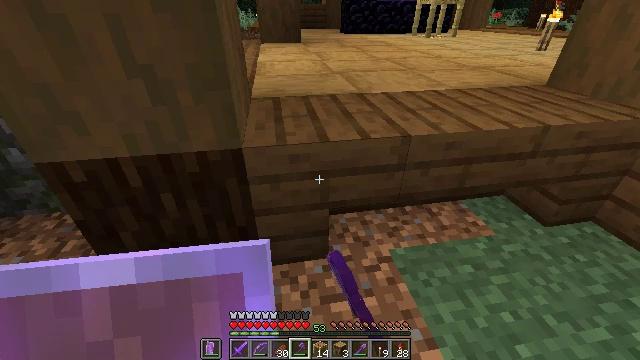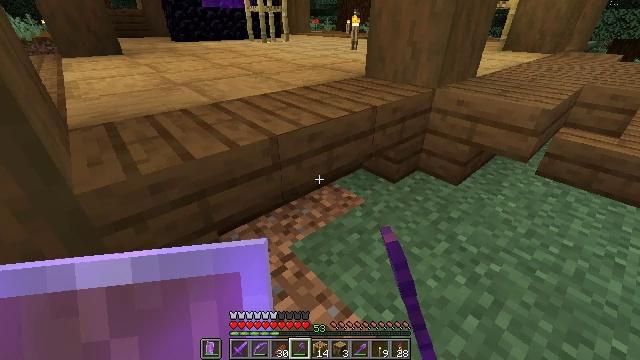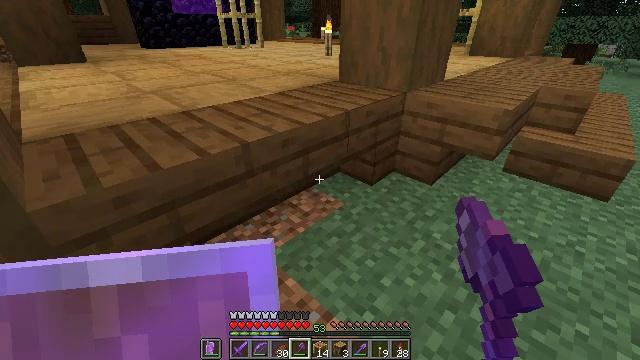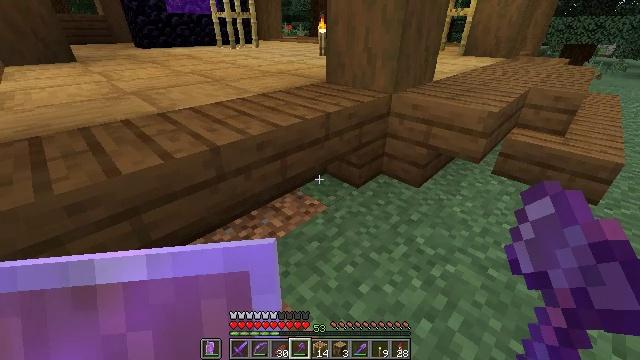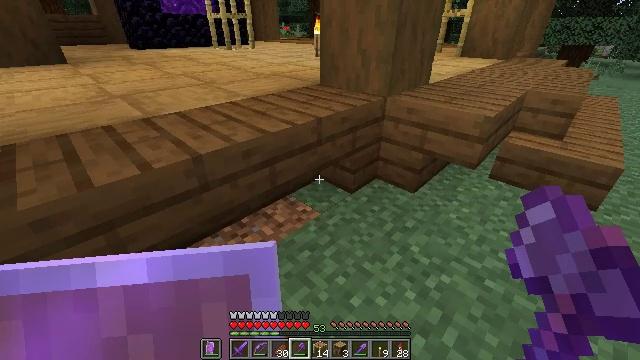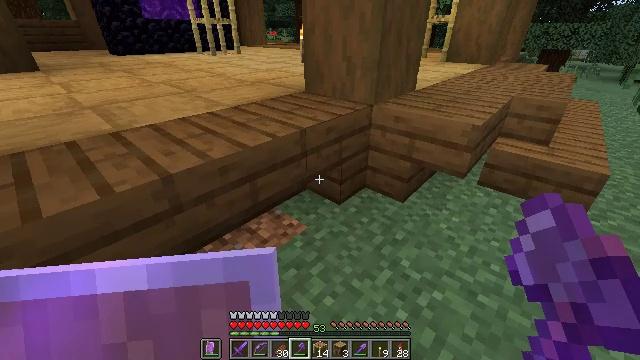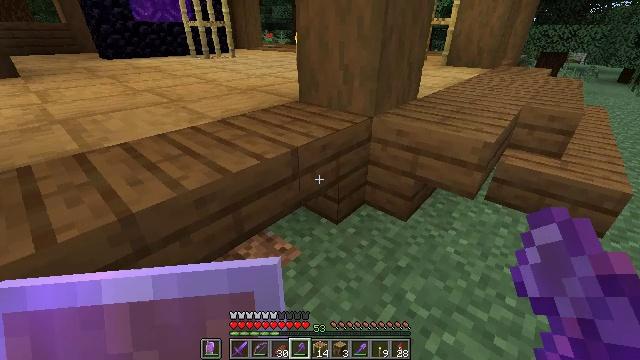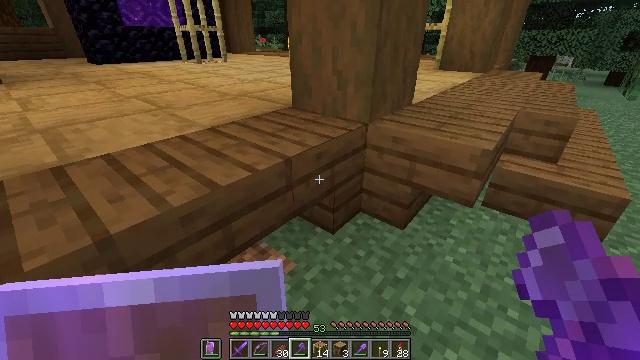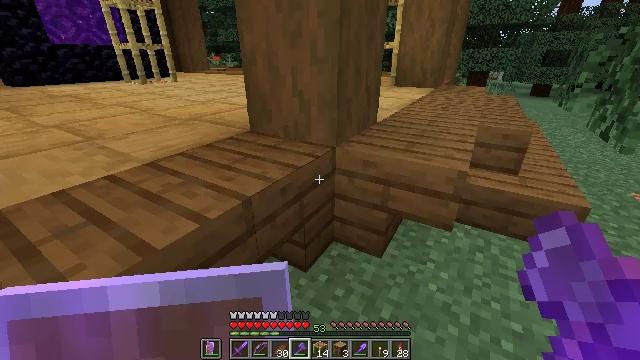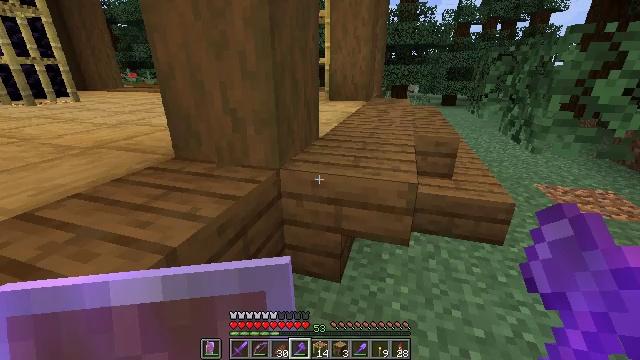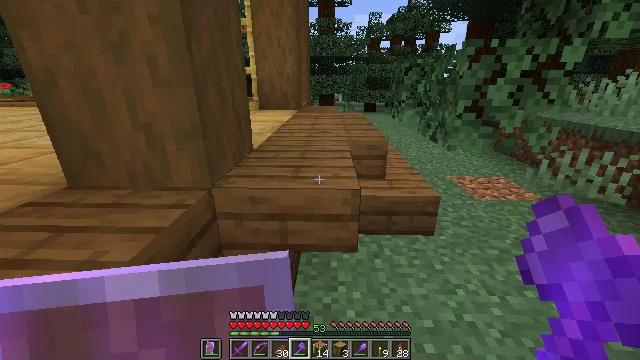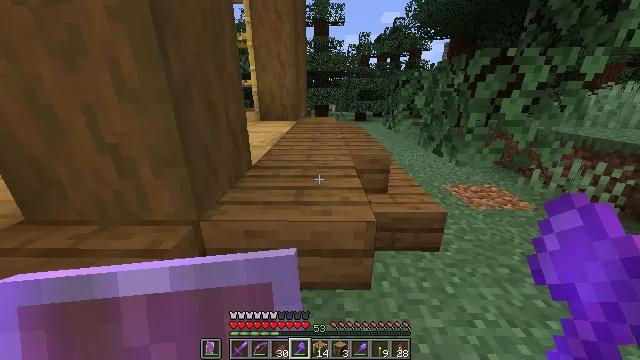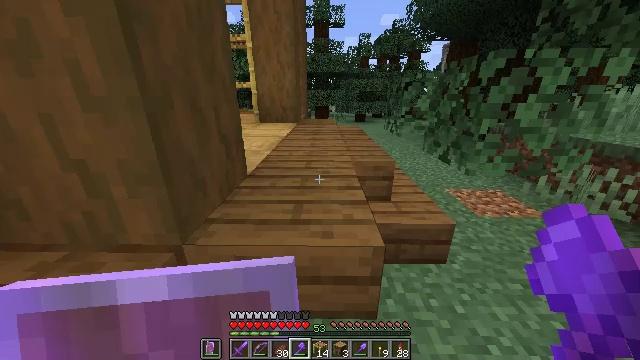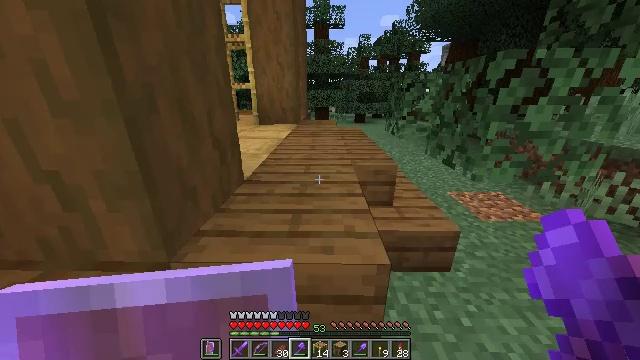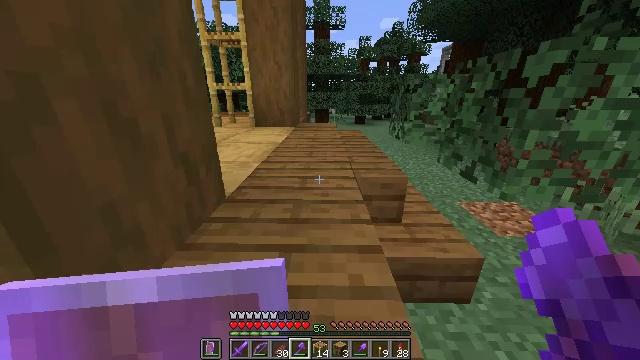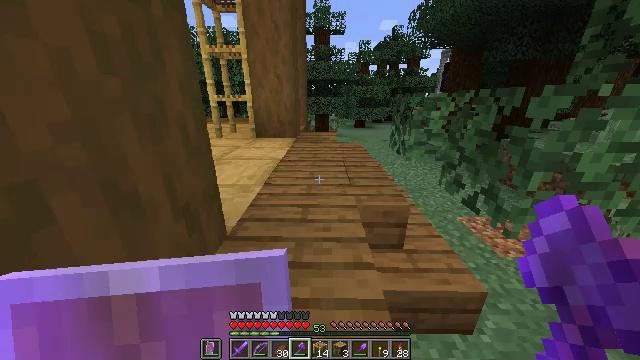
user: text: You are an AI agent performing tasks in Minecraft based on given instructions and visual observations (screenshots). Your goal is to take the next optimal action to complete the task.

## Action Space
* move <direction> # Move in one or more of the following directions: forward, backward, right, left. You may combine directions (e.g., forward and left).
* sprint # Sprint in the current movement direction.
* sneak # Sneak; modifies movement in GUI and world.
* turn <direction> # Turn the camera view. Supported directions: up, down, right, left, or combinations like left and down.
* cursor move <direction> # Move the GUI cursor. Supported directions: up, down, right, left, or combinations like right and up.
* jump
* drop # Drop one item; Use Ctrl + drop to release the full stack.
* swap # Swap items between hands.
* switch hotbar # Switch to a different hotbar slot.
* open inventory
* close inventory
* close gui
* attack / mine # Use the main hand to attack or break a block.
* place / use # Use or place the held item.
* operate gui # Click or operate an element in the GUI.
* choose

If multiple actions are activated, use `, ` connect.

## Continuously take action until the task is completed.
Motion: motion action
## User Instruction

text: Gather some spruce stairs into your inventory.
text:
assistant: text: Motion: turn right and up
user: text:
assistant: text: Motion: move right, turn right and up
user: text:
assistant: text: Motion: move forward and move right
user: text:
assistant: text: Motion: move forward
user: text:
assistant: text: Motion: move forward, turn right
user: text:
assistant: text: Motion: move forward
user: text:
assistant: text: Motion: move forward, turn right
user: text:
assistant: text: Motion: move forward, turn right and up
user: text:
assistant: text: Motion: move forward, sprint, turn right and up
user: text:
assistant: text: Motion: move forward, sprint, turn right and up
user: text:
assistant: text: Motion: move forward, sprint, turn right
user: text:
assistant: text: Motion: move forward, sprint
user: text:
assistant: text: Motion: move forward, sprint
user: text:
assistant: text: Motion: move forward, sprint
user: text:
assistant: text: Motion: move forward, sprint, jump
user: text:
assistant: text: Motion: move forward, sprint, jump
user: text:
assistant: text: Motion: move forward, sprint, jump
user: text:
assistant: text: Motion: move forward, sprint, jump
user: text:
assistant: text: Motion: move forward, sprint
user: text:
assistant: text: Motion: move forward, sprint
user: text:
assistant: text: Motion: move forward, sprint
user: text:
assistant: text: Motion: move forward, sprint
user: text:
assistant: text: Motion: move forward, sprint
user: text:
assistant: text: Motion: move forward, sprint
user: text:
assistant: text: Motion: move forward, sprint
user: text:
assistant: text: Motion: move forward and move right, sprint
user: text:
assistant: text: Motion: move forward and move right, sprint
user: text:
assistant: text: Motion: move forward and move right, sprint, turn left and down
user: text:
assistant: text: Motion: move forward and move right, sprint, turn left and down
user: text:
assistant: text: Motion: move forward and move right, sprint, turn left and down